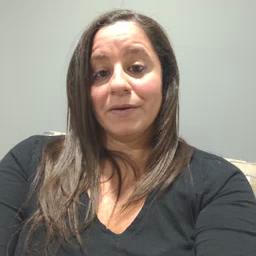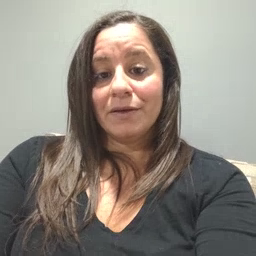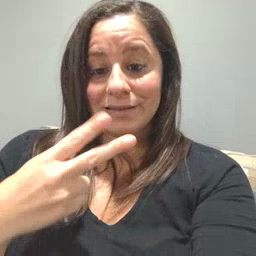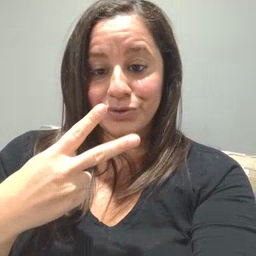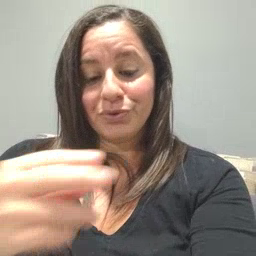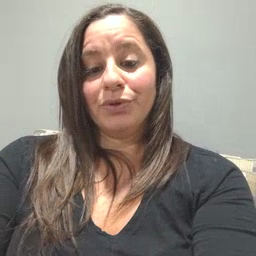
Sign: scissors